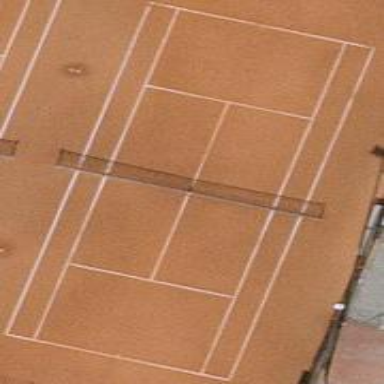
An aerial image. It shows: Tennis court on pitch designated for leisure land.